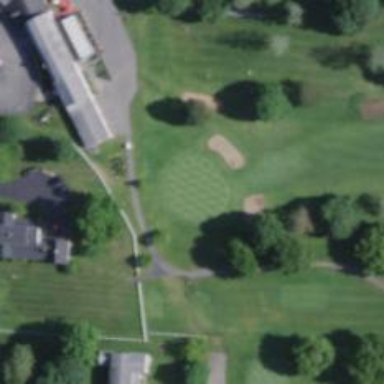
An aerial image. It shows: View of golf hole.